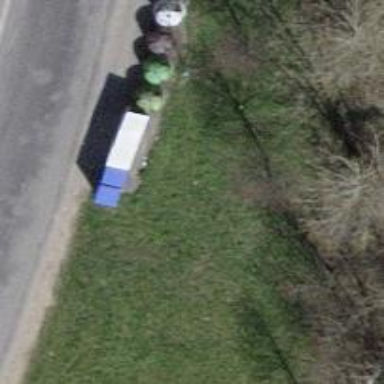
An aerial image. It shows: Recycling container at amenity designated for recycling.